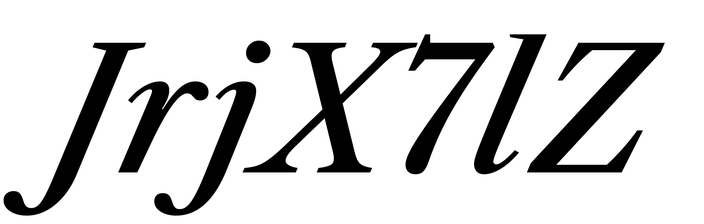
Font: LibreCaslonText-Italic_Medium_Italic